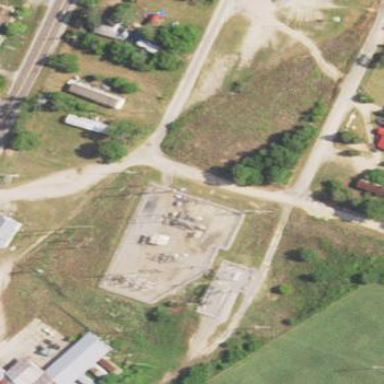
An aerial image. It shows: Distribution power substation secured by fence.